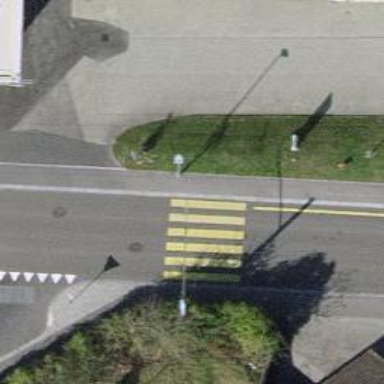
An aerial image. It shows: Marked road crossing.